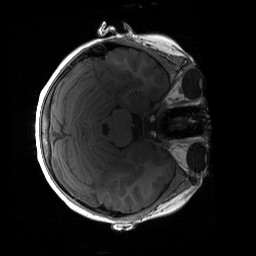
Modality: T1w
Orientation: axial
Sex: female
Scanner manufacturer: siemens
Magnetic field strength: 3 T
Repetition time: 1.9 s
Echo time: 0.00243 s